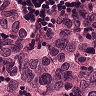
Metastatic tissue present: yes